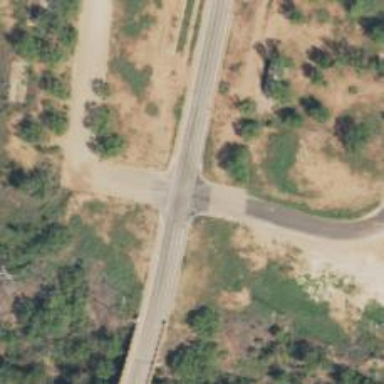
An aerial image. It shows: Unmarked crossing on footway.